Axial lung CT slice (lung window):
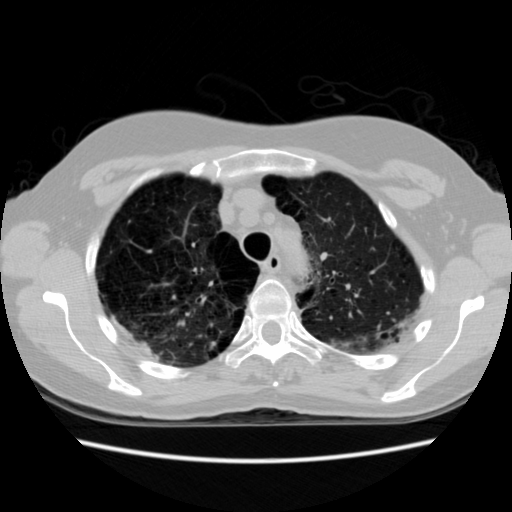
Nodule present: no